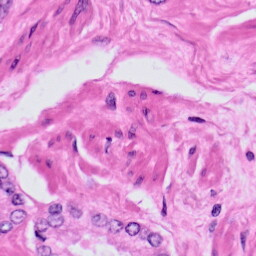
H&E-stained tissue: Prostate